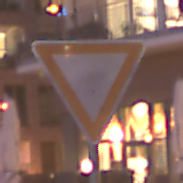
Verkehrszeichen: VorfahrtGewaehren
Umgebung: Outdoor, Urban
Tageszeit: Night
Wetter: PartlyCloudy
Licht: Artificial
Jahreszeit: NotSpecified
Kontrast: HighContrast